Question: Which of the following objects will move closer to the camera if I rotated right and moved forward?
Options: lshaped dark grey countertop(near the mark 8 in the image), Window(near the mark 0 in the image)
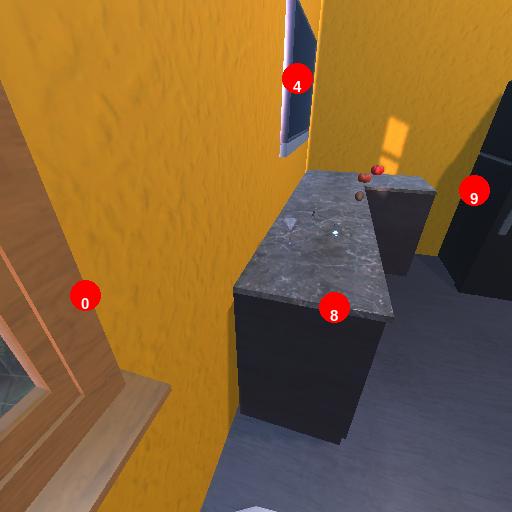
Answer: lshaped dark grey countertop(near the mark 8 in the image)